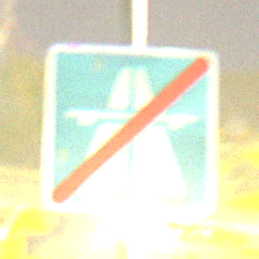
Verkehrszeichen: EndeAutbahn
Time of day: Night
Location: Outdoor (Urban)
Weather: PartlyCloudy
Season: NotSpecified
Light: Artificial